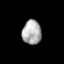
Tissue: prostate
Cell type: T cells
Senescence score: 0.3416
Nuclear area (px): 450
Mean DAPI intensity: 174.633